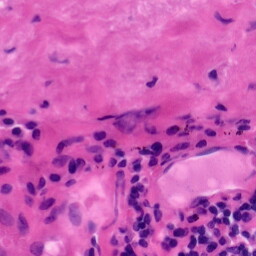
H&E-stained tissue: Tonsil